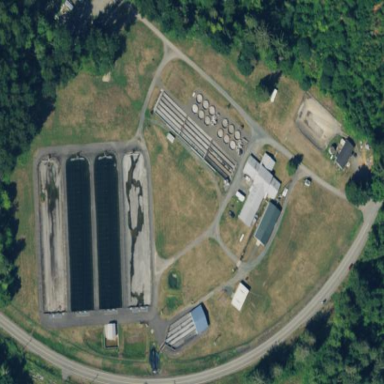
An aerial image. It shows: This public area is fish hatchery.